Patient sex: F
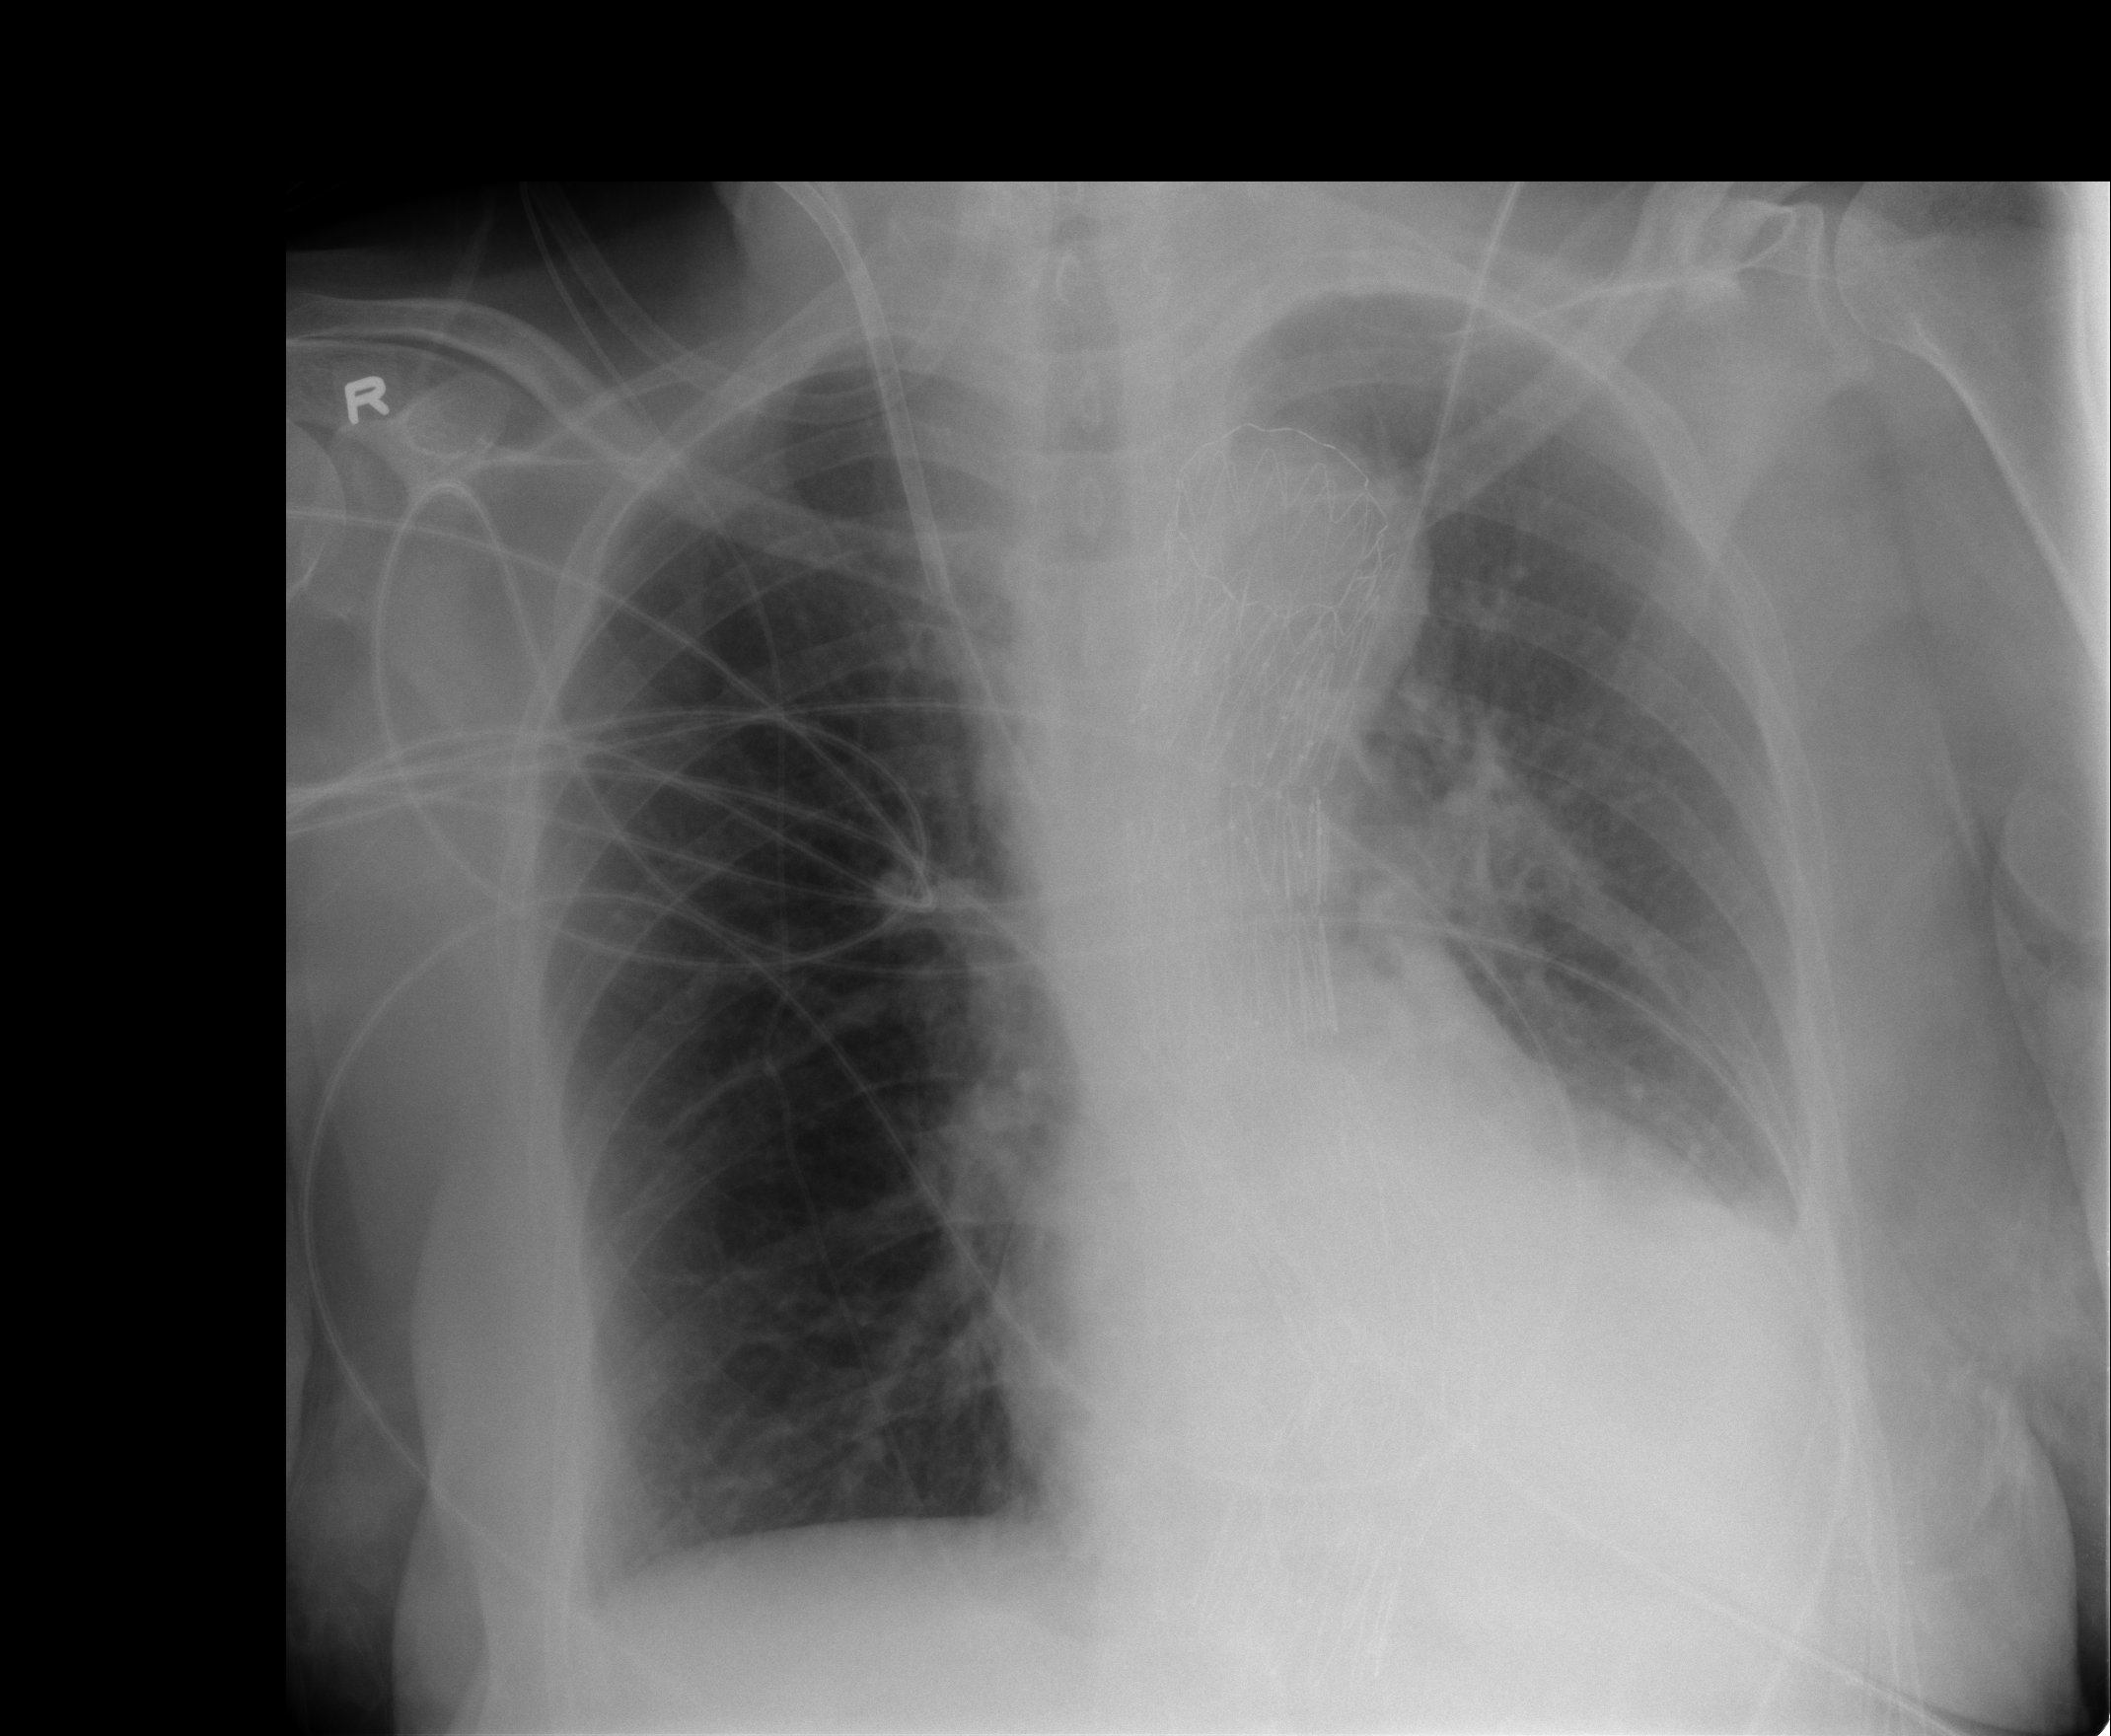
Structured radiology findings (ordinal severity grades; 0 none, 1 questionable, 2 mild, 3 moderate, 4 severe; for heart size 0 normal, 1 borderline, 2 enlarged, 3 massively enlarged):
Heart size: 1
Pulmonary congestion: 1
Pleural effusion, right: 0
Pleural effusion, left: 1
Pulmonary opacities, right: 0
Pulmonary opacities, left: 0
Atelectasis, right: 0
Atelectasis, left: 2